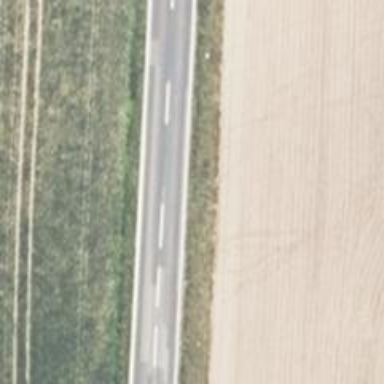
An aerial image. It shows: Secondary road with asphalt surface.